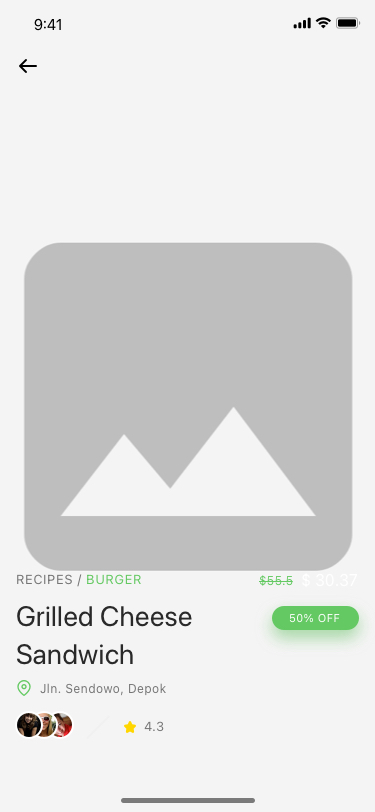
Text in this UI design:
Grilled Cheese
Sandwich
Jln. Sendowo, Depok
recipes / burger
$ 30.37
$55.5
4.3
50% OFF